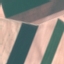
Label: AnnualCrop